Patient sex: M
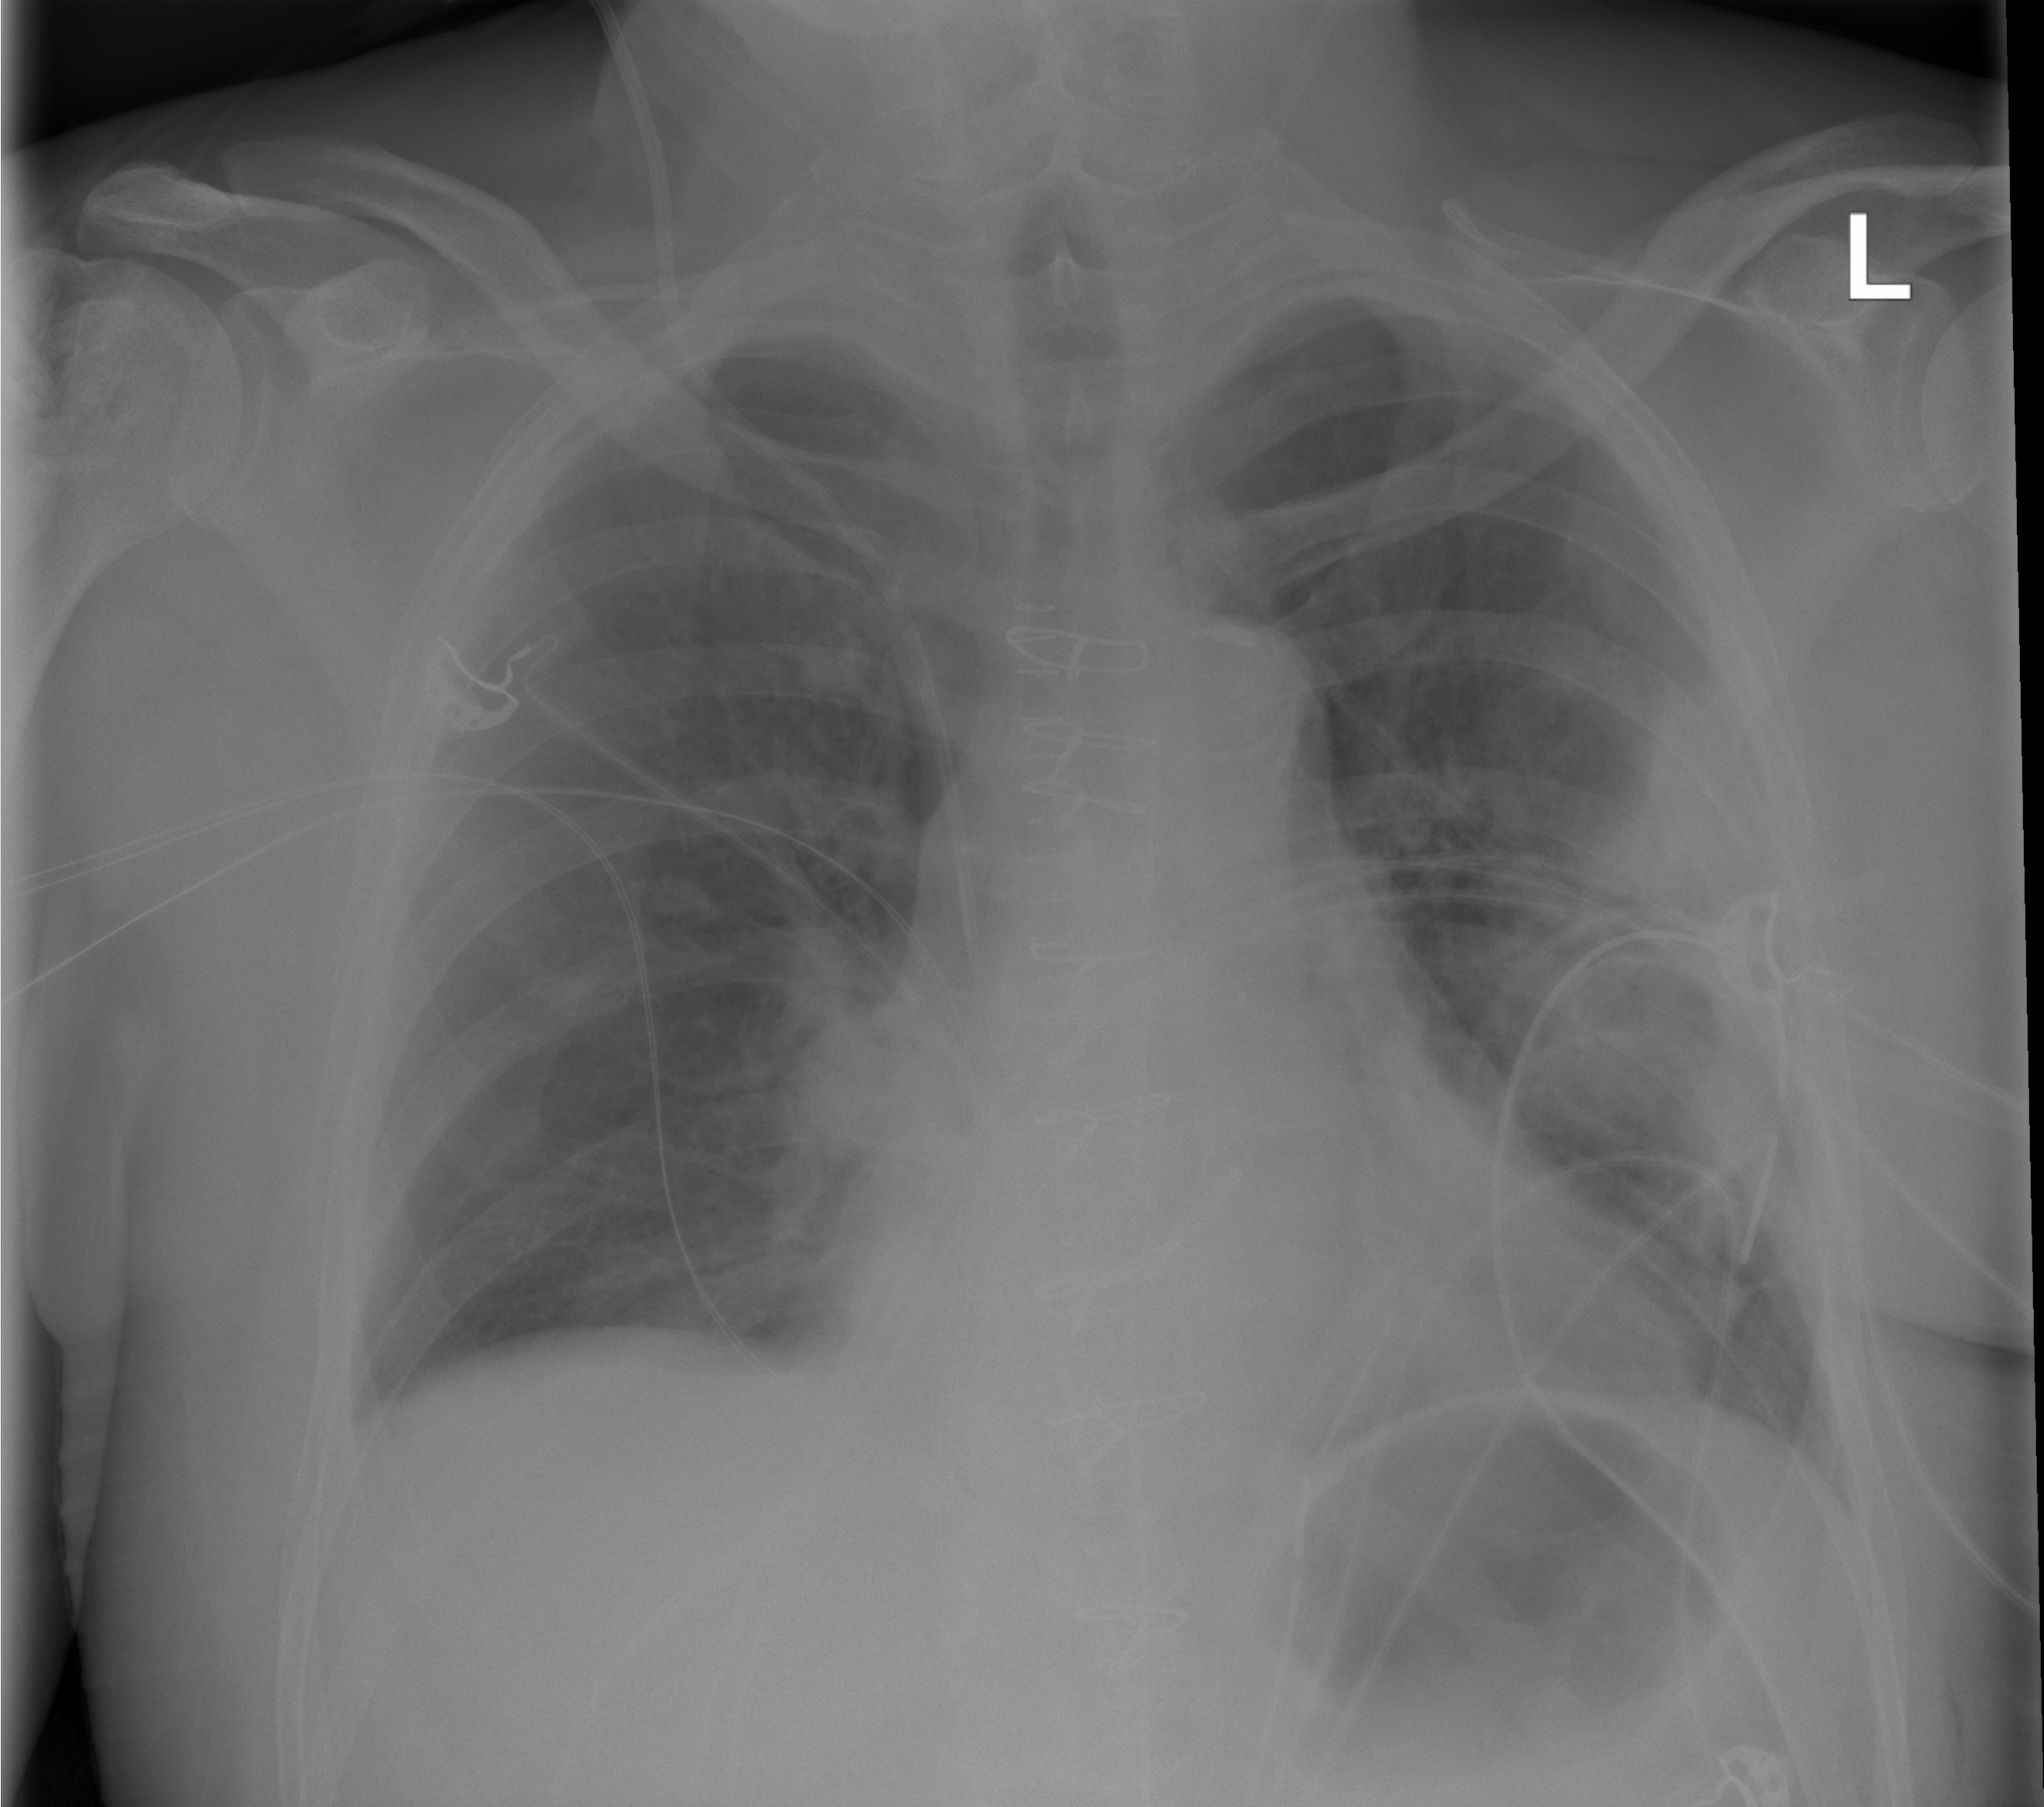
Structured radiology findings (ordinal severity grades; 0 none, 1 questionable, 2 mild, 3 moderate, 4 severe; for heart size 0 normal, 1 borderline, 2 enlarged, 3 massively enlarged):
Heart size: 0
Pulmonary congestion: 0
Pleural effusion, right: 0
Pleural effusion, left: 0
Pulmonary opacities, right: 0
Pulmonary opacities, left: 1
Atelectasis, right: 0
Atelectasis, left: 3